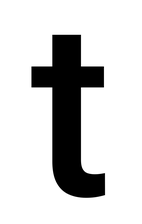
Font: Roboto_Medium